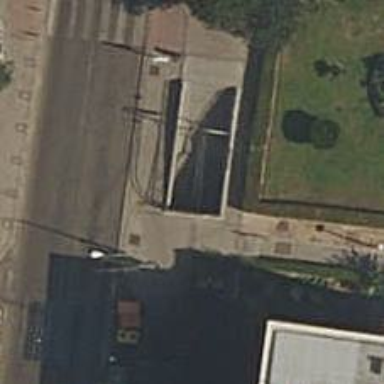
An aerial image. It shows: Subway entrance.